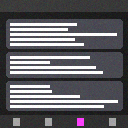
Screen state: on